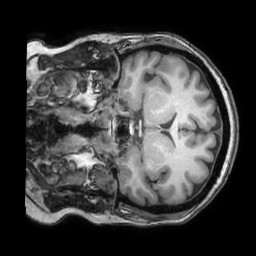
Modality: T1w
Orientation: coronal
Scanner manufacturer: philips
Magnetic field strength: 3 T
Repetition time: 0.007 s
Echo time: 0.003501 s